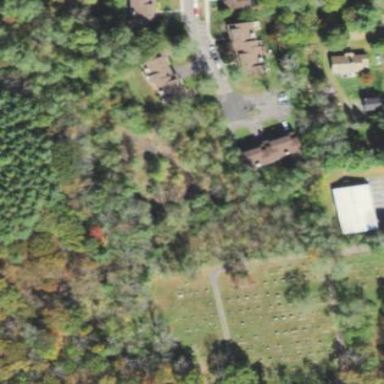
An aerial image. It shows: Cemetery.